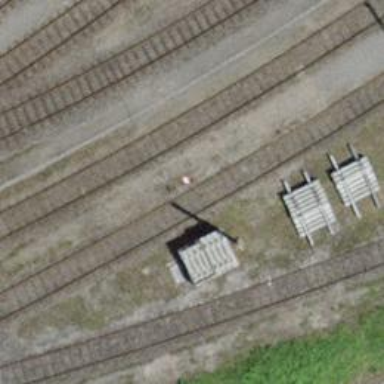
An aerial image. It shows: Single-track electrified railway yard with contact line electrification.